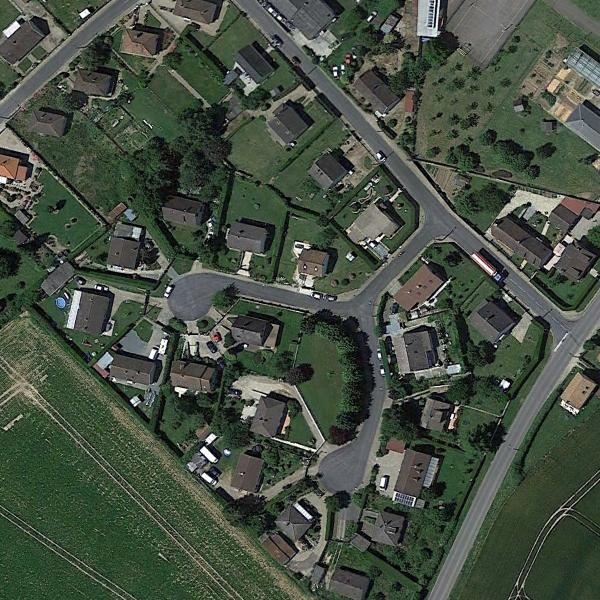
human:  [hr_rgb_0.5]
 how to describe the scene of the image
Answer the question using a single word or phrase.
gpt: medium residential